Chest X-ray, PA view. Patient: 35 years old, sex F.
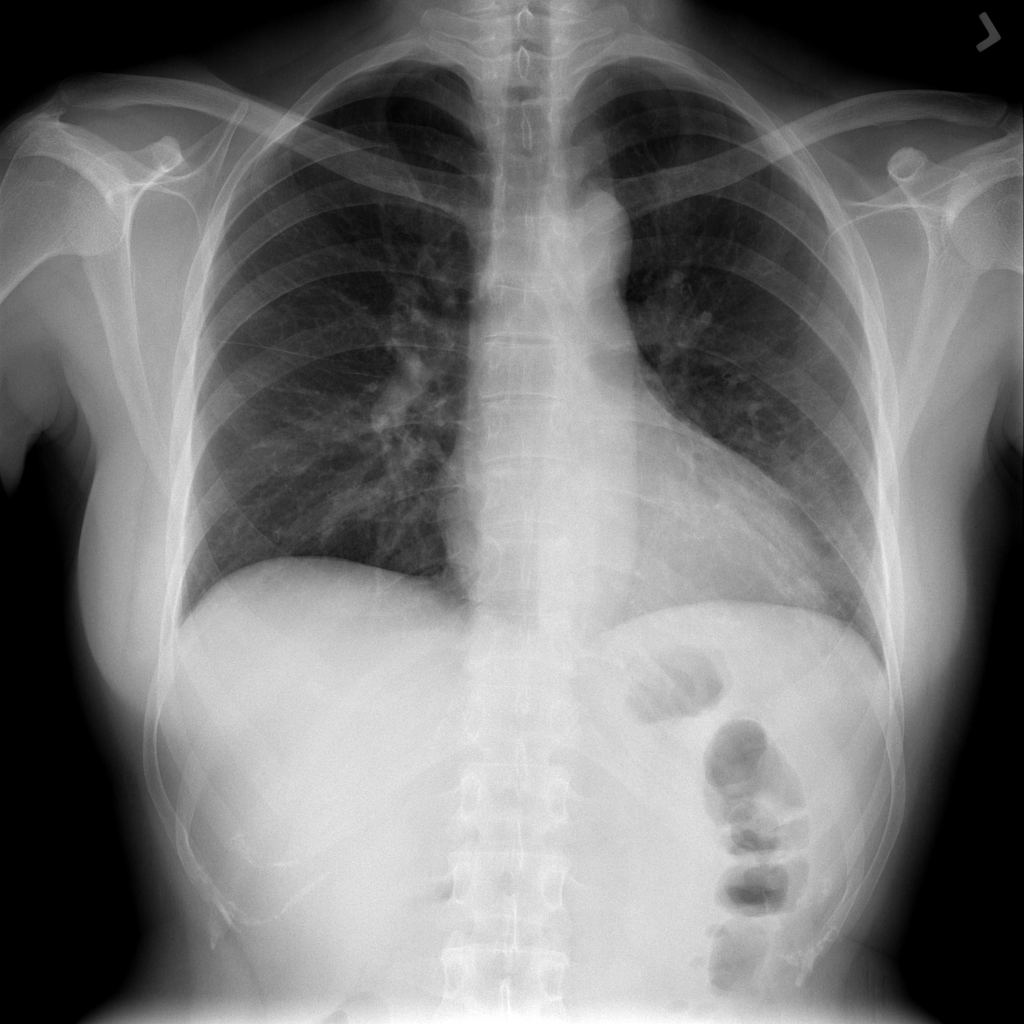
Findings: No Finding